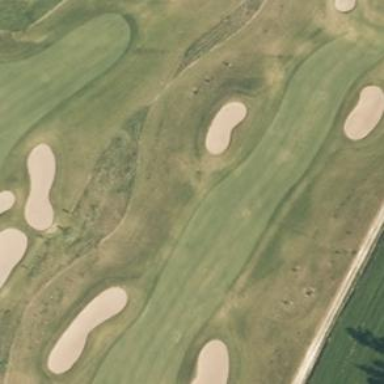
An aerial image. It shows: Area with grass used as rough in golf course.